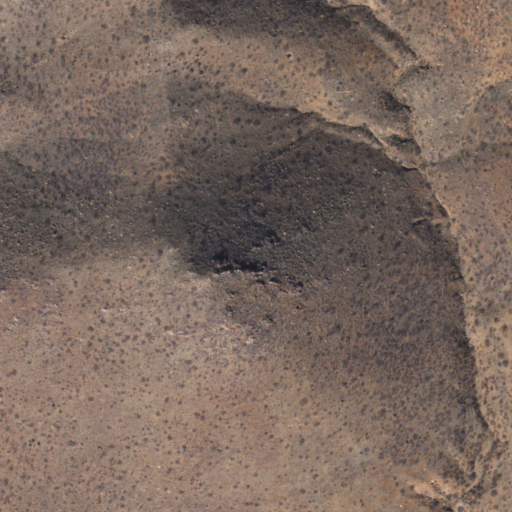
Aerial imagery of mountain in Arizona named Signal Hill containing only shrub